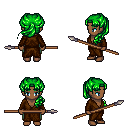
a pixel art fantasy rpg character, female body template, human, dark skin, brown robe, teal pants, green princess hairstyle, spear, four views (front, back, left, right), 2x2 character sprite sheet, small pixel art, hard edges, no anti-aliasing